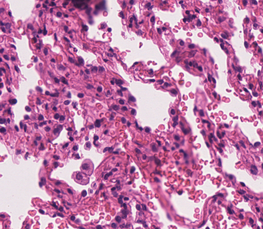
Tumor epithelial tissue: no
Tumor-associated stroma tissue: no
Normal tissue: yes